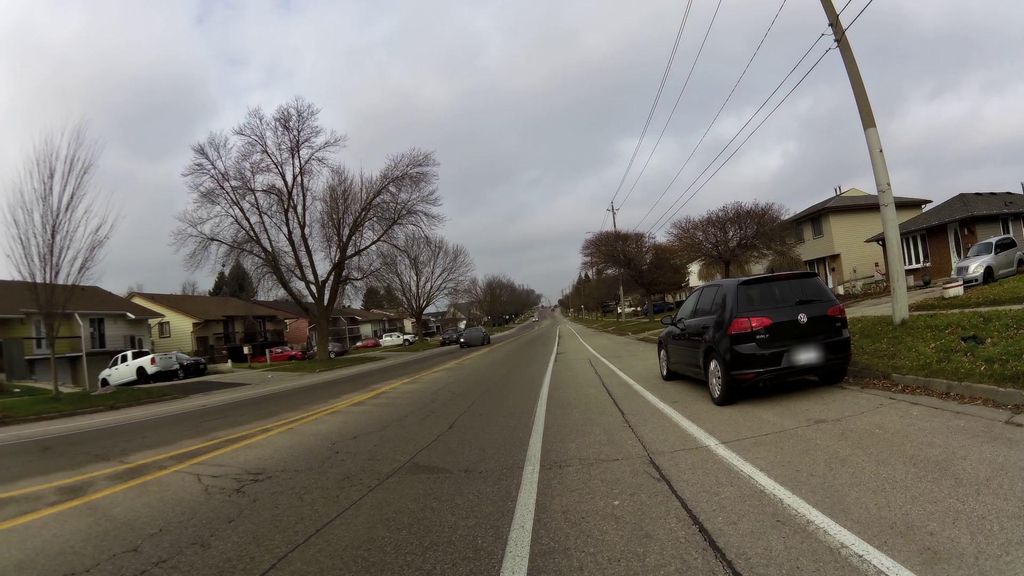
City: kitchener-waterloo